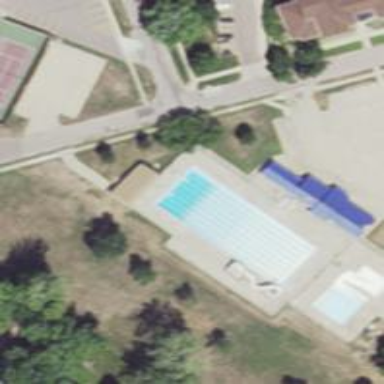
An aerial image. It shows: Swimming pool located in leisure land.